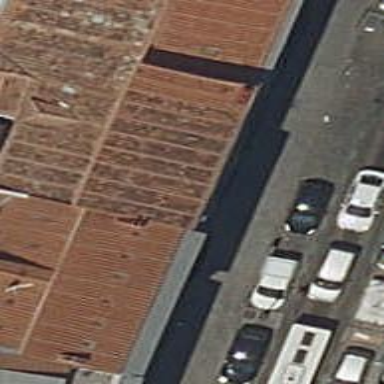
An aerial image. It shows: Restaurant.